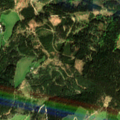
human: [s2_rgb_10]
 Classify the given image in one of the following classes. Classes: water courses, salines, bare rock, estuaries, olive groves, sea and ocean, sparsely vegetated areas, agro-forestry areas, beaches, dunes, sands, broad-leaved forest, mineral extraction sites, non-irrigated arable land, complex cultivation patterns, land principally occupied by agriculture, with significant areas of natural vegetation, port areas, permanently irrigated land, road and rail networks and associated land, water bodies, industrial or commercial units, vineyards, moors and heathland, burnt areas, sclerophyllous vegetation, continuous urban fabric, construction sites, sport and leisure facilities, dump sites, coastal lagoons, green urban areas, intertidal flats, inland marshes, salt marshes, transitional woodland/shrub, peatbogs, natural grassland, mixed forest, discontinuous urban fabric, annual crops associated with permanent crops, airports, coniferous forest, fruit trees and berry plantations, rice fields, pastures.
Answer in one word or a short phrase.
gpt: pastures, coniferous forest, mixed forest